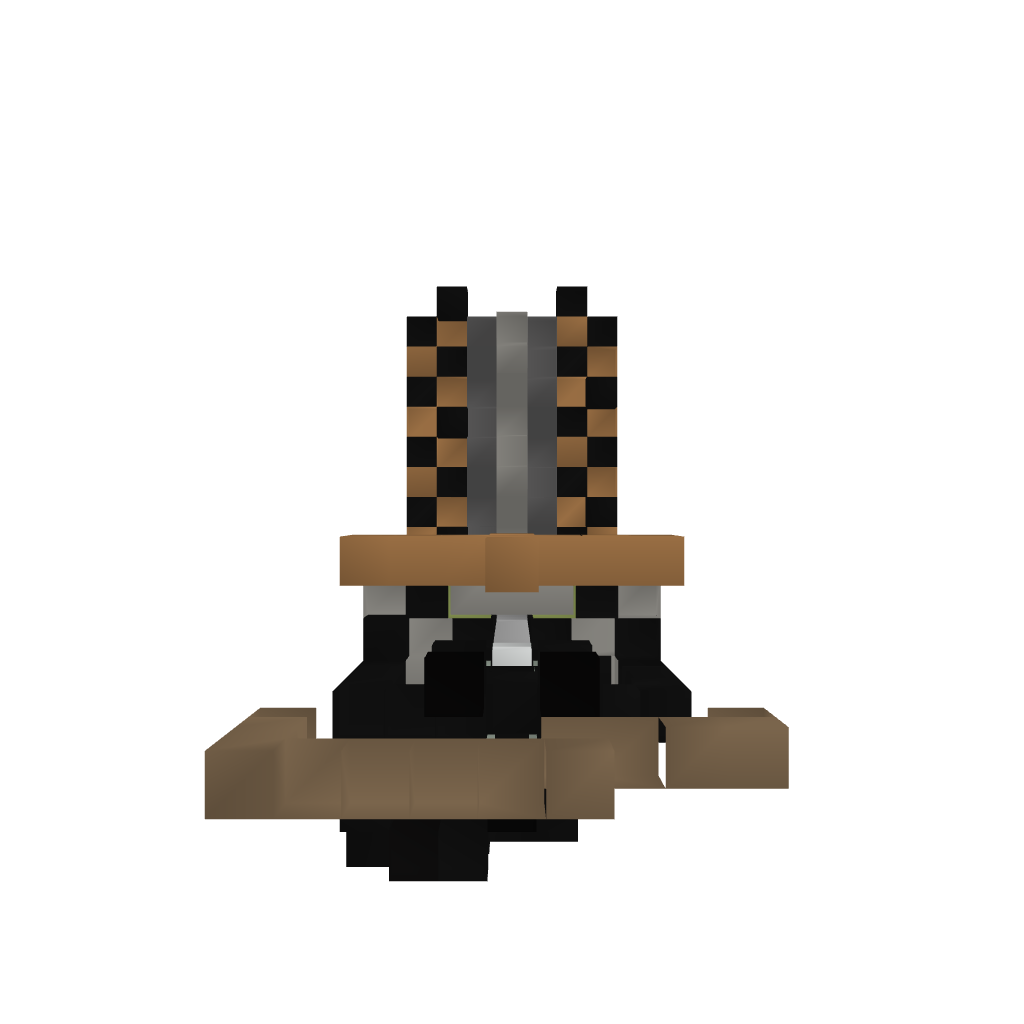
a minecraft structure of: Automatic TNT Cannon